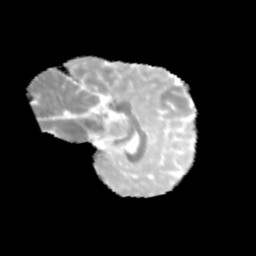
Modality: MD
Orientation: sagittal
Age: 13
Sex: male
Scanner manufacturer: siemens
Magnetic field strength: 3 T
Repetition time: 3.8 s
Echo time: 0.07 s